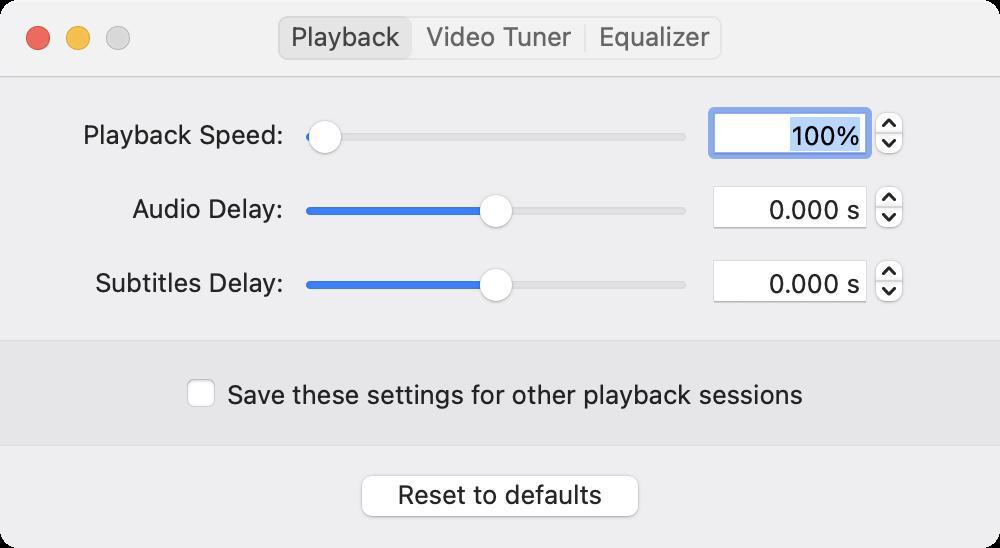
Accessibility tree:
{"name": "", "role": "AXWindow", "description": null, "role_description": "standard window", "value": null, "position": "401.00;268.00", "size": "500;274", "children": [{"name": null, "role": "AXStaticText", "description": null, "role_description": "text", "value": "Playback Speed:", "position": "18.00;58.00", "size": "126;17", "children": []}, {"name": null, "role": "AXStaticText", "description": null, "role_description": "text", "value": "Audio Delay:", "position": "64.00;95.00", "size": "80;17", "children": []}, {"name": null, "role": "AXStaticText", "description": null, "role_description": "text", "value": "Subtitles Delay:", "position": "45.50;132.00", "size": "98;17", "children": []}, {"name": null, "role": "AXValueIndicator", "description": null, "role_description": "value indicator", "value": 1.0, "position": "152.50;58.50", "size": "20;20", "children": []}, {"name": null, "role": "AXTextField", "description": "Playback speed", "role_description": "text field", "value": "100%", "position": "356.00;55.50", "size": "78;22", "children": []}, {"name": null, "role": "AXIncrementor", "description": "Playback speed", "role_description": "stepper", "value": 1.0, "position": "435.00;52.50", "size": "19;28", "children": [{"name": null, "role": "AXButton", "description": null, "role_description": "increment arrow button", "value": null, "position": "435.00;52.50", "size": "19;14", "children": []}, {"name": null, "role": "AXButton", "description": null, "role_description": "decrement arrow button", "value": null, "position": "435.00;66.50", "size": "19;14", "children": []}]}, {"name": null, "role": "AXValueIndicator", "description": null, "role_description": "value indicator", "value": 0.0, "position": "238.00;95.50", "size": "20;20", "children": []}, {"name": null, "role": "AXTextField", "description": "Audio delay", "role_description": "text field", "value": "0.000 s", "position": "356.00;92.50", "size": "78;22", "children": []}, {"name": null, "role": "AXIncrementor", "description": "Audio delay", "role_description": "stepper", "value": 0.0, "position": "435.00;89.50", "size": "19;28", "children": [{"name": null, "role": "AXButton", "description": null, "role_description": "increment arrow button", "value": null, "position": "435.00;89.50", "size": "19;14", "children": []}, {"name": null, "role": "AXButton", "description": null, "role_description": "decrement arrow button", "value": null, "position": "435.00;103.50", "size": "19;14", "children": []}]}, {"name": null, "role": "AXValueIndicator", "description": null, "role_description": "value indicator", "value": 0.0, "position": "238.00;132.50", "size": "20;20", "children": []}, {"name": null, "role": "AXTextField", "description": "Subtitle delay", "role_description": "text field", "value": "0.000 s", "position": "356.00;129.50", "size": "78;22", "children": []}, {"name": null, "role": "AXIncrementor", "description": "Subtitle delay", "role_description": "stepper", "value": 0.0, "position": "435.00;126.50", "size": "19;28", "children": [{"name": null, "role": "AXButton", "description": null, "role_description": "increment arrow button", "value": null, "position": "435.00;126.50", "size": "19;14", "children": []}, {"name": null, "role": "AXButton", "description": null, "role_description": "decrement arrow button", "value": null, "position": "435.00;140.50", "size": "19;14", "children": []}]}, {"name": "Reset_to_defaults", "role": "AXButton", "description": null, "role_description": "button", "value": null, "position": "174.00;233.00", "size": "152;32", "children": []}, {"name": null, "role": "AXGroup", "description": null, "role_description": "group", "value": null, "position": "-8.00;168.00", "size": "516;59", "children": [{"name": "Save_these_settings_for_other_playback_sessions", "role": "AXCheckBox", "description": null, "role_description": "checkbox", "value": 0, "position": "91.50;187.50", "size": "315;18", "children": []}]}, {"name": null, "role": "AXToolbar", "description": null, "role_description": "toolbar", "value": null, "position": "0.00;0.00", "size": "500;38", "children": [{"name": null, "role": "AXGroup", "description": null, "role_description": "group", "value": null, "position": "134.00;0.00", "size": "232;38", "children": [{"name": null, "role": "AXRadioGroup", "description": null, "role_description": "radio group", "value": "{\n    \"name\": null,\n    \"role\": \"AXRadioButton\",\n    \"description\": \"Playback\",\n    \"role_description\": \"radio button\",\n    \"value\": 1,\n    \"position\": \"138.00;7.00\",\n    \"size\": \"69;25\",\n    \"children\": []\n}", "position": "138.00;8.00", "size": "224;23", "children": [{"name": null, "role": "AXRadioButton", "description": "Playback", "role_description": "radio button", "value": 1, "position": "138.00;7.00", "size": "69;25", "children": []}, {"name": null, "role": "AXRadioButton", "description": "Video Tuner", "role_description": "radio button", "value": 0, "position": "207.00;7.00", "size": "86;25", "children": []}, {"name": null, "role": "AXRadioButton", "description": "Equalizer", "role_description": "radio button", "value": 0, "position": "293.00;7.00", "size": "69;25", "children": []}]}]}]}, {"name": null, "role": "AXButton", "description": null, "role_description": "close button", "value": null, "position": "12.00;11.00", "size": "14;16", "children": []}, {"name": null, "role": "AXButton", "description": null, "role_description": "zoom button", "value": null, "position": "52.00;11.00", "size": "14;16", "children": [{"name": null, "role": "AXGroup", "description": null, "role_description": "group", "value": null, "position": "52.00;11.00", "size": "14;16", "children": []}]}, {"name": null, "role": "AXButton", "description": null, "role_description": "minimize button", "value": null, "position": "32.00;11.00", "size": "14;16", "children": []}]}